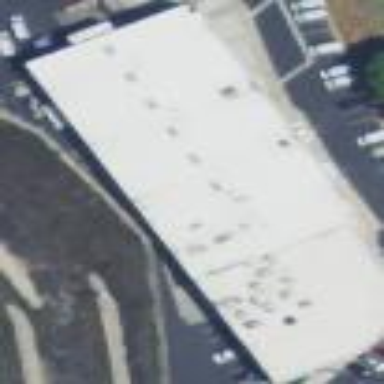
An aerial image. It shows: Warehouse building.